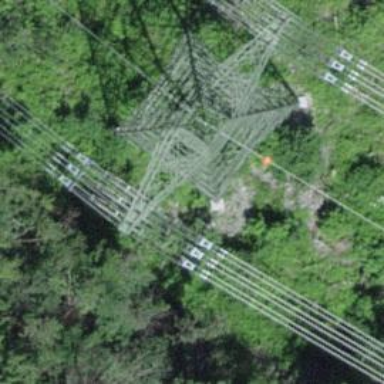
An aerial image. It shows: Power tower.